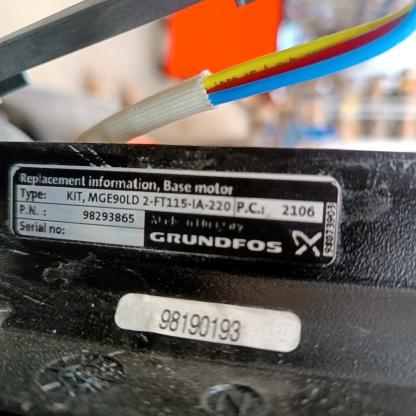
Klasa: tabliczka-znamionowa